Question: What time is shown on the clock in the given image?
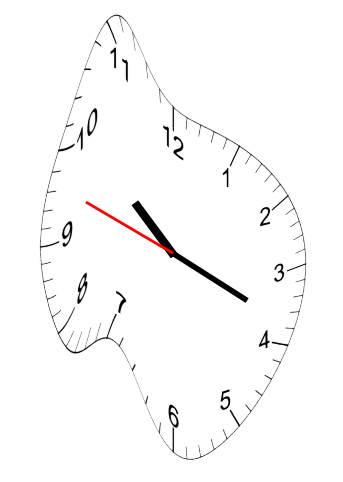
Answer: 10:18:48